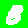
Digit: 8